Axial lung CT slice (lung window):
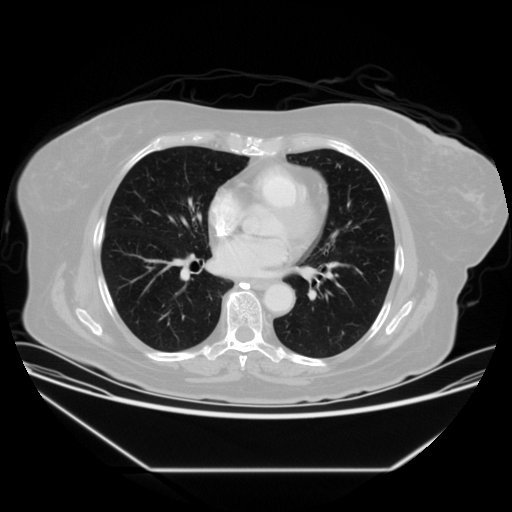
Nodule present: no